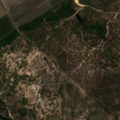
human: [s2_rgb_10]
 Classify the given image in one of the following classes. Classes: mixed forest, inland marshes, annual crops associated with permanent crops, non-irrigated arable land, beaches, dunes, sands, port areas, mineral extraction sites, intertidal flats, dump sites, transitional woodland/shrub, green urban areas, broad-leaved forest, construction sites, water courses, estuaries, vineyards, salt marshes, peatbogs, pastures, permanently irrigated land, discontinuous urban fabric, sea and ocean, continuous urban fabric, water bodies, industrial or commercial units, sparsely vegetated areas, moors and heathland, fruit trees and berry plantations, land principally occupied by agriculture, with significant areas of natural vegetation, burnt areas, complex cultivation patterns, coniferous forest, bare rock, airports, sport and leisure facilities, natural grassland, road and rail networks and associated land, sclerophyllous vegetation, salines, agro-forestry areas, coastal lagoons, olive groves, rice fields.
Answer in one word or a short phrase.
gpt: continuous urban fabric